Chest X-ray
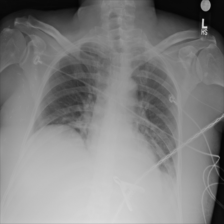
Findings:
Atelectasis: negative
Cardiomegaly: negative
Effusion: negative
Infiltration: negative
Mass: negative
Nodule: negative
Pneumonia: negative
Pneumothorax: negative
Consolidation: negative
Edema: negative
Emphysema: negative
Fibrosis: negative
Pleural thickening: negative
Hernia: negative